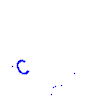
Particle: proton